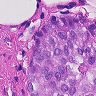
Metastatic tissue present: yes